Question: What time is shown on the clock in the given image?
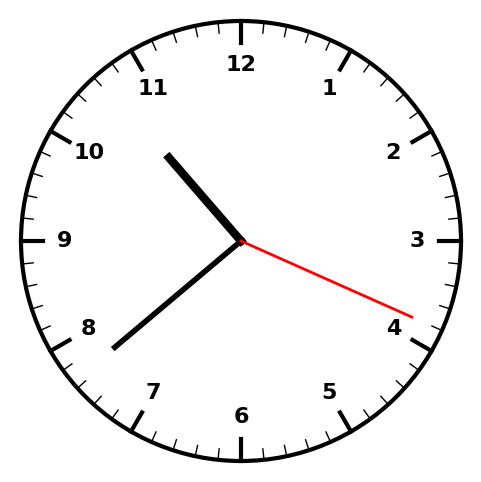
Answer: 10:38:19